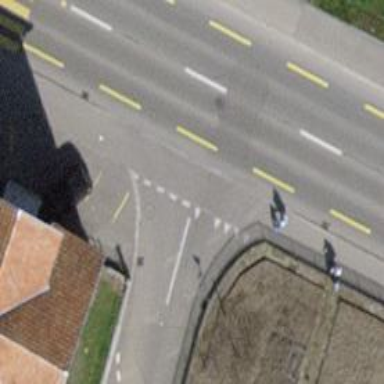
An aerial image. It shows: Road with "give way" sign.